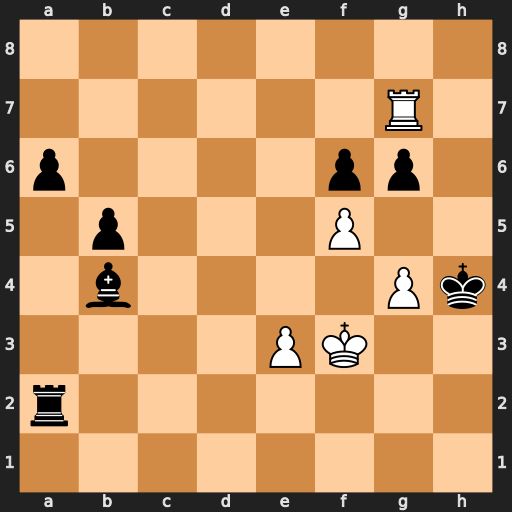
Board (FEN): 8/6R1/p4pp1/1p3P2/1b4Pk/4PK2/r7/8
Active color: w
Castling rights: -
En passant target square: -
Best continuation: Rxg6 Bf8 Rg8 Bh6 Rh8